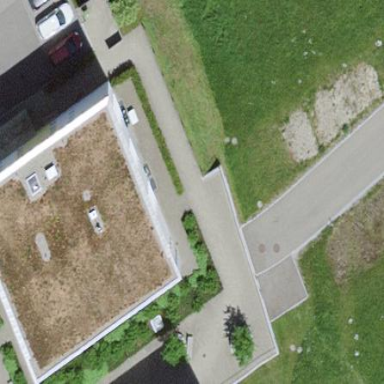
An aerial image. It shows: View of apartment building.